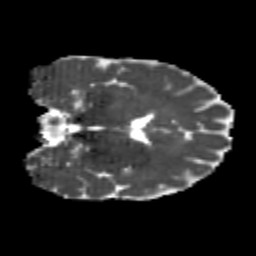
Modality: MD
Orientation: coronal
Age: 25
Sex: male
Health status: healthy
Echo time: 0.074 s